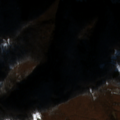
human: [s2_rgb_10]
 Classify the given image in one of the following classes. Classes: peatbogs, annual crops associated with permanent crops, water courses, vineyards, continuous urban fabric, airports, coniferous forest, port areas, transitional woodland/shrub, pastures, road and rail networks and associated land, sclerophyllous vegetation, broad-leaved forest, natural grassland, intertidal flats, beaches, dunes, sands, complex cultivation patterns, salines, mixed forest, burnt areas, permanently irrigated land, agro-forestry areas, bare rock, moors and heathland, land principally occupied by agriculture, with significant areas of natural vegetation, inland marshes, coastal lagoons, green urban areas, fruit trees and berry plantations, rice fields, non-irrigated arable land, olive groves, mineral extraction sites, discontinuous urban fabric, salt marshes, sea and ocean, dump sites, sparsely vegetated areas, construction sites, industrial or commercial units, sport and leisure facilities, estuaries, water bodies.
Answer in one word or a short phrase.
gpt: land principally occupied by agriculture, with significant areas of natural vegetation, broad-leaved forest, transitional woodland/shrub